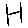
Label: line